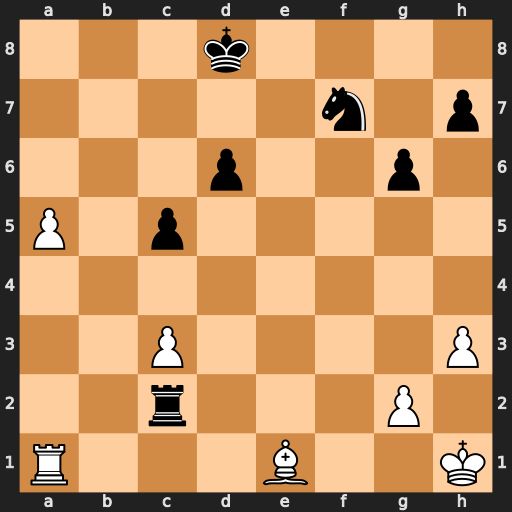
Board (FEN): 3k4/5n1p/3p2p1/P1p5/8/2P4P/2r3P1/R3B2K
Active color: w
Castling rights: -
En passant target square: -
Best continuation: a6 Kc7 a7